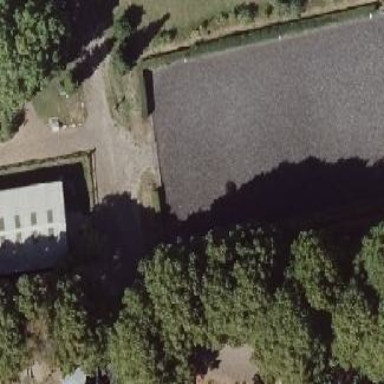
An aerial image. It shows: Equestrian pitch for leisure land sports.